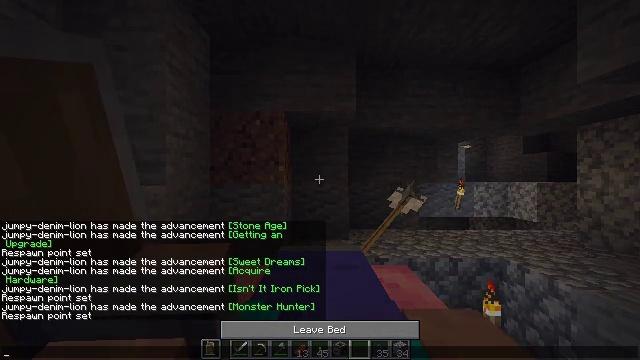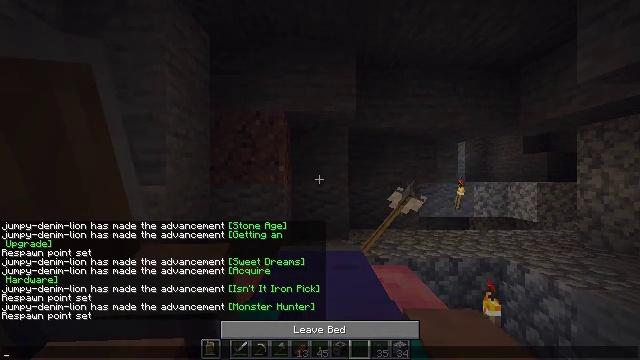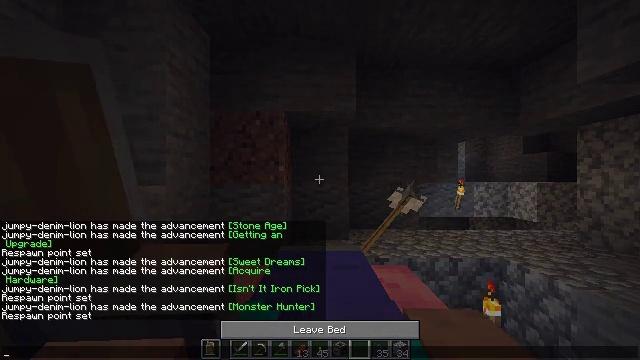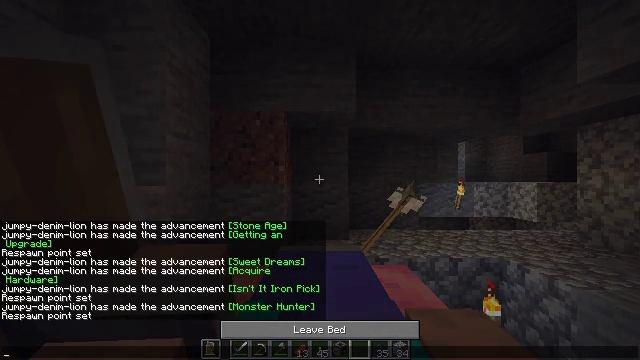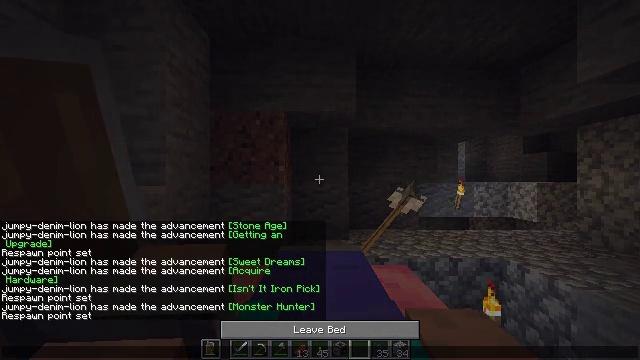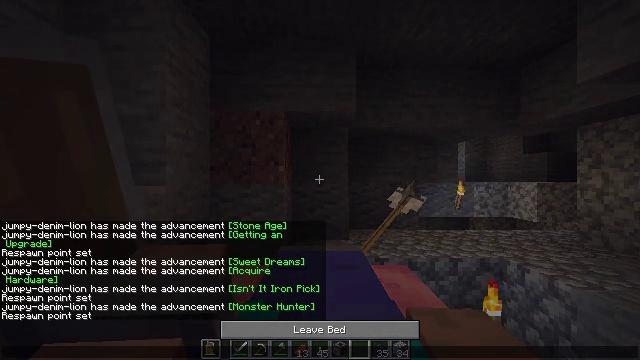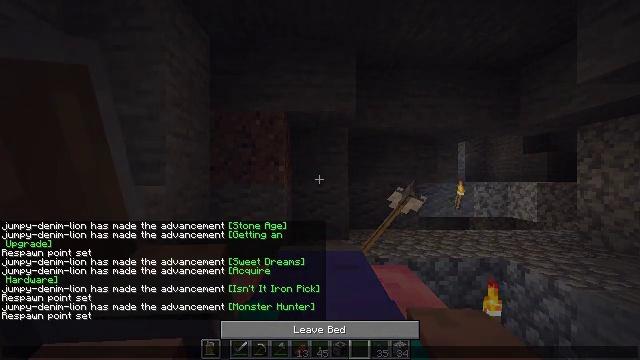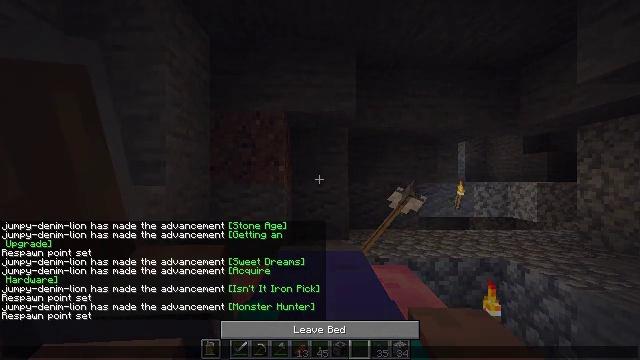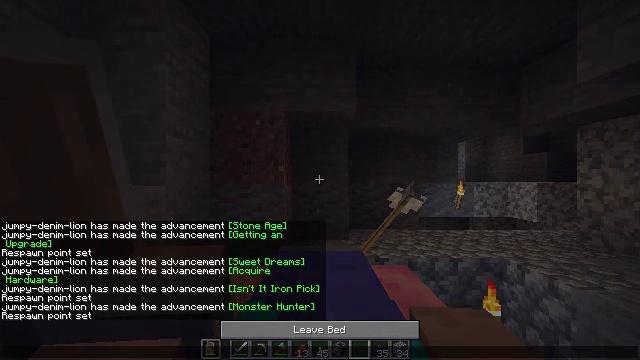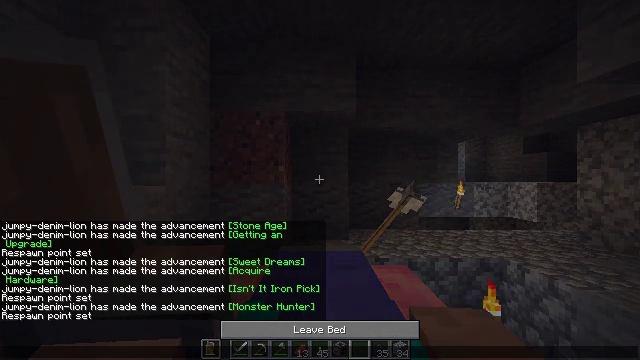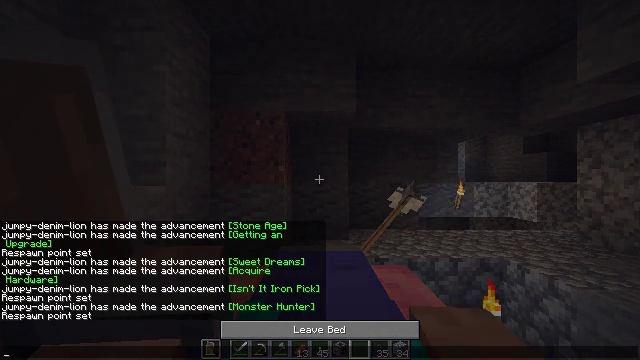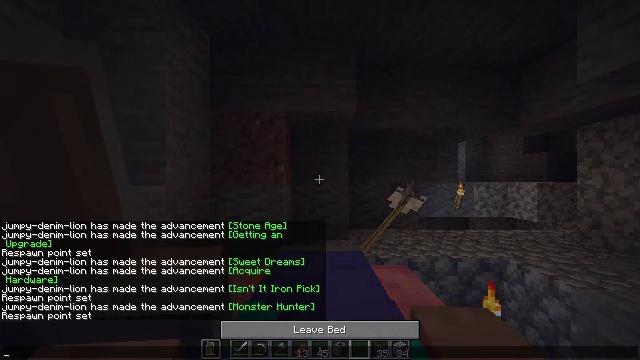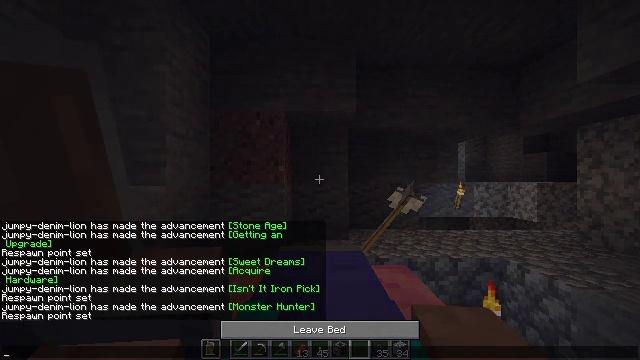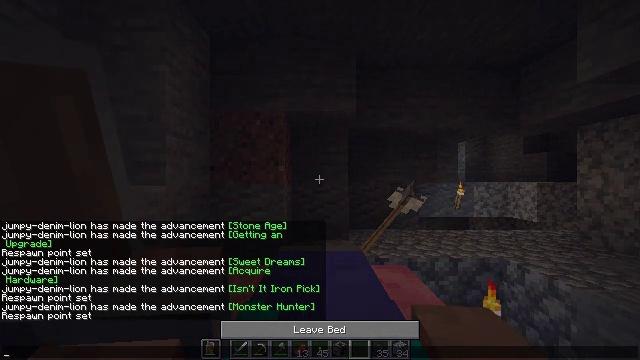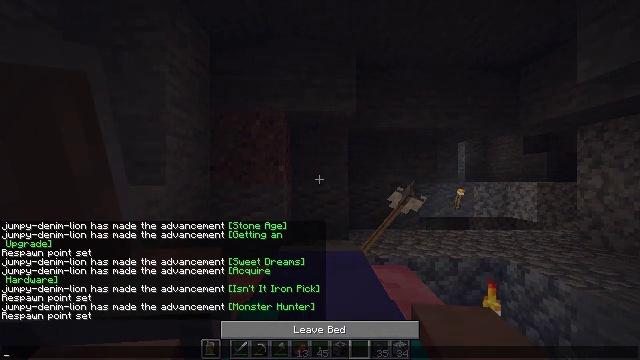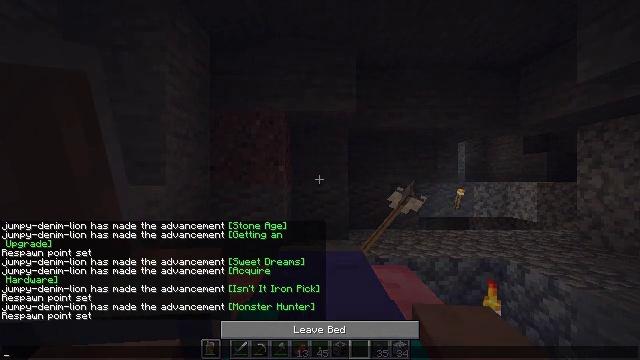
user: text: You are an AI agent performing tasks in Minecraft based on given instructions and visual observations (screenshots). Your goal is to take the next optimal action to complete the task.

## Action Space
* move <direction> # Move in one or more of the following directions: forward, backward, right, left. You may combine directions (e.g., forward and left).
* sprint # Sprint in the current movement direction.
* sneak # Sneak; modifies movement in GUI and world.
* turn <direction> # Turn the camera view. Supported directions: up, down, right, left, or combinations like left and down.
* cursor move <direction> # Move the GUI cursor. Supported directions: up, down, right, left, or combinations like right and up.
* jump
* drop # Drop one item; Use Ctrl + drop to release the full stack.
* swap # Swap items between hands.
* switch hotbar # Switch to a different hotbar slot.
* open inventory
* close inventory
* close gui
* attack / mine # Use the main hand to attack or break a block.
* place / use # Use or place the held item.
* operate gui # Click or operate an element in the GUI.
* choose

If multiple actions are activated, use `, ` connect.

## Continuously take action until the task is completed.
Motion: motion action
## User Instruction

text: Break the pink bed to collect it.
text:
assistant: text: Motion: no_op
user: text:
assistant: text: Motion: no_op
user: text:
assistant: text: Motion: no_op
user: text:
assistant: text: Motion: no_op
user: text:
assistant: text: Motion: no_op
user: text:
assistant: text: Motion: no_op
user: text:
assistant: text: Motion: no_op
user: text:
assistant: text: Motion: no_op
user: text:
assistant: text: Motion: no_op
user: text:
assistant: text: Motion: no_op
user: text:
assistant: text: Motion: no_op
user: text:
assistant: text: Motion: no_op
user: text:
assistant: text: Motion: no_op
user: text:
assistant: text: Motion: no_op
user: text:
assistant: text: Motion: no_op
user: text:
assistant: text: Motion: no_op
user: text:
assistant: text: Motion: no_op
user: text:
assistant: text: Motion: no_op
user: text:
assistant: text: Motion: no_op
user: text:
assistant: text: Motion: no_op
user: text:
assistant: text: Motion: no_op
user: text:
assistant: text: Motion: no_op
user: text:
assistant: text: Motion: no_op
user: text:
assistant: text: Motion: no_op
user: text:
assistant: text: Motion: no_op
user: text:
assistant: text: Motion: no_op
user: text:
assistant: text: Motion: no_op
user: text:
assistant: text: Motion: cursor move right and down
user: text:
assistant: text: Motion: cursor move right
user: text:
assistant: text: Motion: no_op